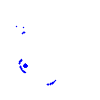
Particle: kaon